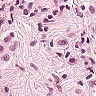
Metastatic tissue present: yes